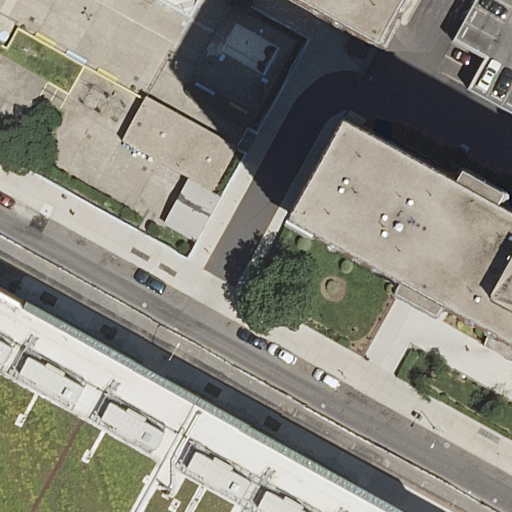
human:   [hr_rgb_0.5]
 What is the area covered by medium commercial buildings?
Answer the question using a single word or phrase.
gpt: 0m2

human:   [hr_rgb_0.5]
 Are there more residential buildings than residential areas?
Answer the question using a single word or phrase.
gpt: yes

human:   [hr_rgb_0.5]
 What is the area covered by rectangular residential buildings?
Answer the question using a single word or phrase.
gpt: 7693m2

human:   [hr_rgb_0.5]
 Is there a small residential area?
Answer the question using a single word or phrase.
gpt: no

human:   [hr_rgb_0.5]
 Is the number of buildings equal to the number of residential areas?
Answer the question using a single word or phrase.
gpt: no

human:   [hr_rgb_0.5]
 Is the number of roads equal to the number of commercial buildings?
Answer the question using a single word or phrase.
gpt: no

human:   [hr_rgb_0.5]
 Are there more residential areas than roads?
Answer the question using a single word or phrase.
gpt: no

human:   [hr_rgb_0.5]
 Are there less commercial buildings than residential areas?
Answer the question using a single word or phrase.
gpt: yes

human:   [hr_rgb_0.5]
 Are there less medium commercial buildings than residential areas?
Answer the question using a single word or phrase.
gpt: yes

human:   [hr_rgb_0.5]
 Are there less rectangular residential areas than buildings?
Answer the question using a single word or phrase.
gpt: yes

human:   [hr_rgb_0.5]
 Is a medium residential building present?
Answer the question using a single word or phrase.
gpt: yes

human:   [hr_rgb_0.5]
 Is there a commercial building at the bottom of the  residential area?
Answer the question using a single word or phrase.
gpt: no

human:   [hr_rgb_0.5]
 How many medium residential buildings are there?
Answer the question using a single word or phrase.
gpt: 1

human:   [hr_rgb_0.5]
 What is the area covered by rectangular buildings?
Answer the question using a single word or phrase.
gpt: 7693m2

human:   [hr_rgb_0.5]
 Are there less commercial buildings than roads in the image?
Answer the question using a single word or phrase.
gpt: yes

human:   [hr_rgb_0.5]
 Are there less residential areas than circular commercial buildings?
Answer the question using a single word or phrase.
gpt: no

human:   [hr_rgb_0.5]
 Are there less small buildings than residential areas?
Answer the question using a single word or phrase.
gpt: no

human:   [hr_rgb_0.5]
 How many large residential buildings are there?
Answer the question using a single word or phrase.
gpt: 3

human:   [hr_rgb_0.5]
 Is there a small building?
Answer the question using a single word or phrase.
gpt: yes

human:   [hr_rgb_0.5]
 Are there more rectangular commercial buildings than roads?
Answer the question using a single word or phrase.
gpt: no

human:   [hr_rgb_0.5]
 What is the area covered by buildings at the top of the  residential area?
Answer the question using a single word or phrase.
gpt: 0m2

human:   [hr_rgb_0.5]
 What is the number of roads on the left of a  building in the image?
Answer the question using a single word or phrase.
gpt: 0

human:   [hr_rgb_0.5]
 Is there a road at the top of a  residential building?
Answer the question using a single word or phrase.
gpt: yes

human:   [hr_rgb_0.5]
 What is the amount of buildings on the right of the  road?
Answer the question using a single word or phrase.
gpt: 3

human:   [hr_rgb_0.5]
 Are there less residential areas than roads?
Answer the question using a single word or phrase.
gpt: no

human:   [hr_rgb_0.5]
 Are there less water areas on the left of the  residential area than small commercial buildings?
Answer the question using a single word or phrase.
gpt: no

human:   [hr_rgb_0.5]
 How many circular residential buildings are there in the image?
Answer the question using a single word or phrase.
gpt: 0

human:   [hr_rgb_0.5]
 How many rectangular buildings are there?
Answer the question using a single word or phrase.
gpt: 6

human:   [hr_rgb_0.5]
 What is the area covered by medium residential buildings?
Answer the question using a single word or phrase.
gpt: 209m2

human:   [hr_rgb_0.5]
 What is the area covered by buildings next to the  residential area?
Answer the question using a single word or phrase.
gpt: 7693m2

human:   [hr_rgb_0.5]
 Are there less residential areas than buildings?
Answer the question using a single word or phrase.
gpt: yes

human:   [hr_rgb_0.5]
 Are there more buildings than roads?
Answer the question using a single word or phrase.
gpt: yes

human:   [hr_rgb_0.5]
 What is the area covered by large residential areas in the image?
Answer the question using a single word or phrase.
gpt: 10264m2

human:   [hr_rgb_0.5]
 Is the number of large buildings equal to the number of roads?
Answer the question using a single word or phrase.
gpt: no

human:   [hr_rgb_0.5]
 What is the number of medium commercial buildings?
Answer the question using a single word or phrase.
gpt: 0

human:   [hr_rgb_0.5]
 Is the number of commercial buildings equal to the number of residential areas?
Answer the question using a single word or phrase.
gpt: no